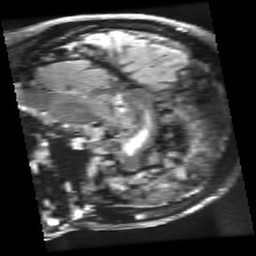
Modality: FLAIR
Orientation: sagittal
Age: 62
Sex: female
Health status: healthy
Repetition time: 12 s
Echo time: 0.09782 s